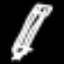
Label: pencil